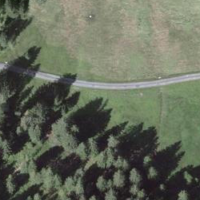
EUNIS habitat code: 43
Species observed at this site:
Scolopax rusticola